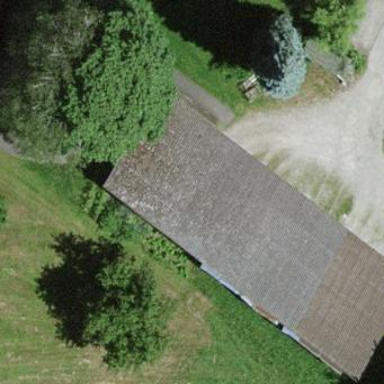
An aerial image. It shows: Barn.